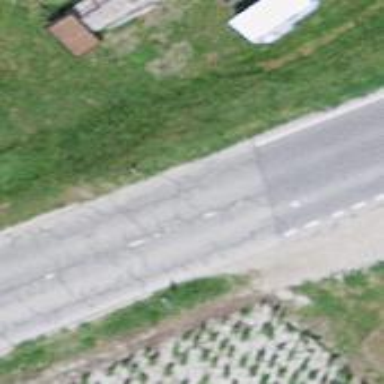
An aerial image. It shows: Tertiary road.